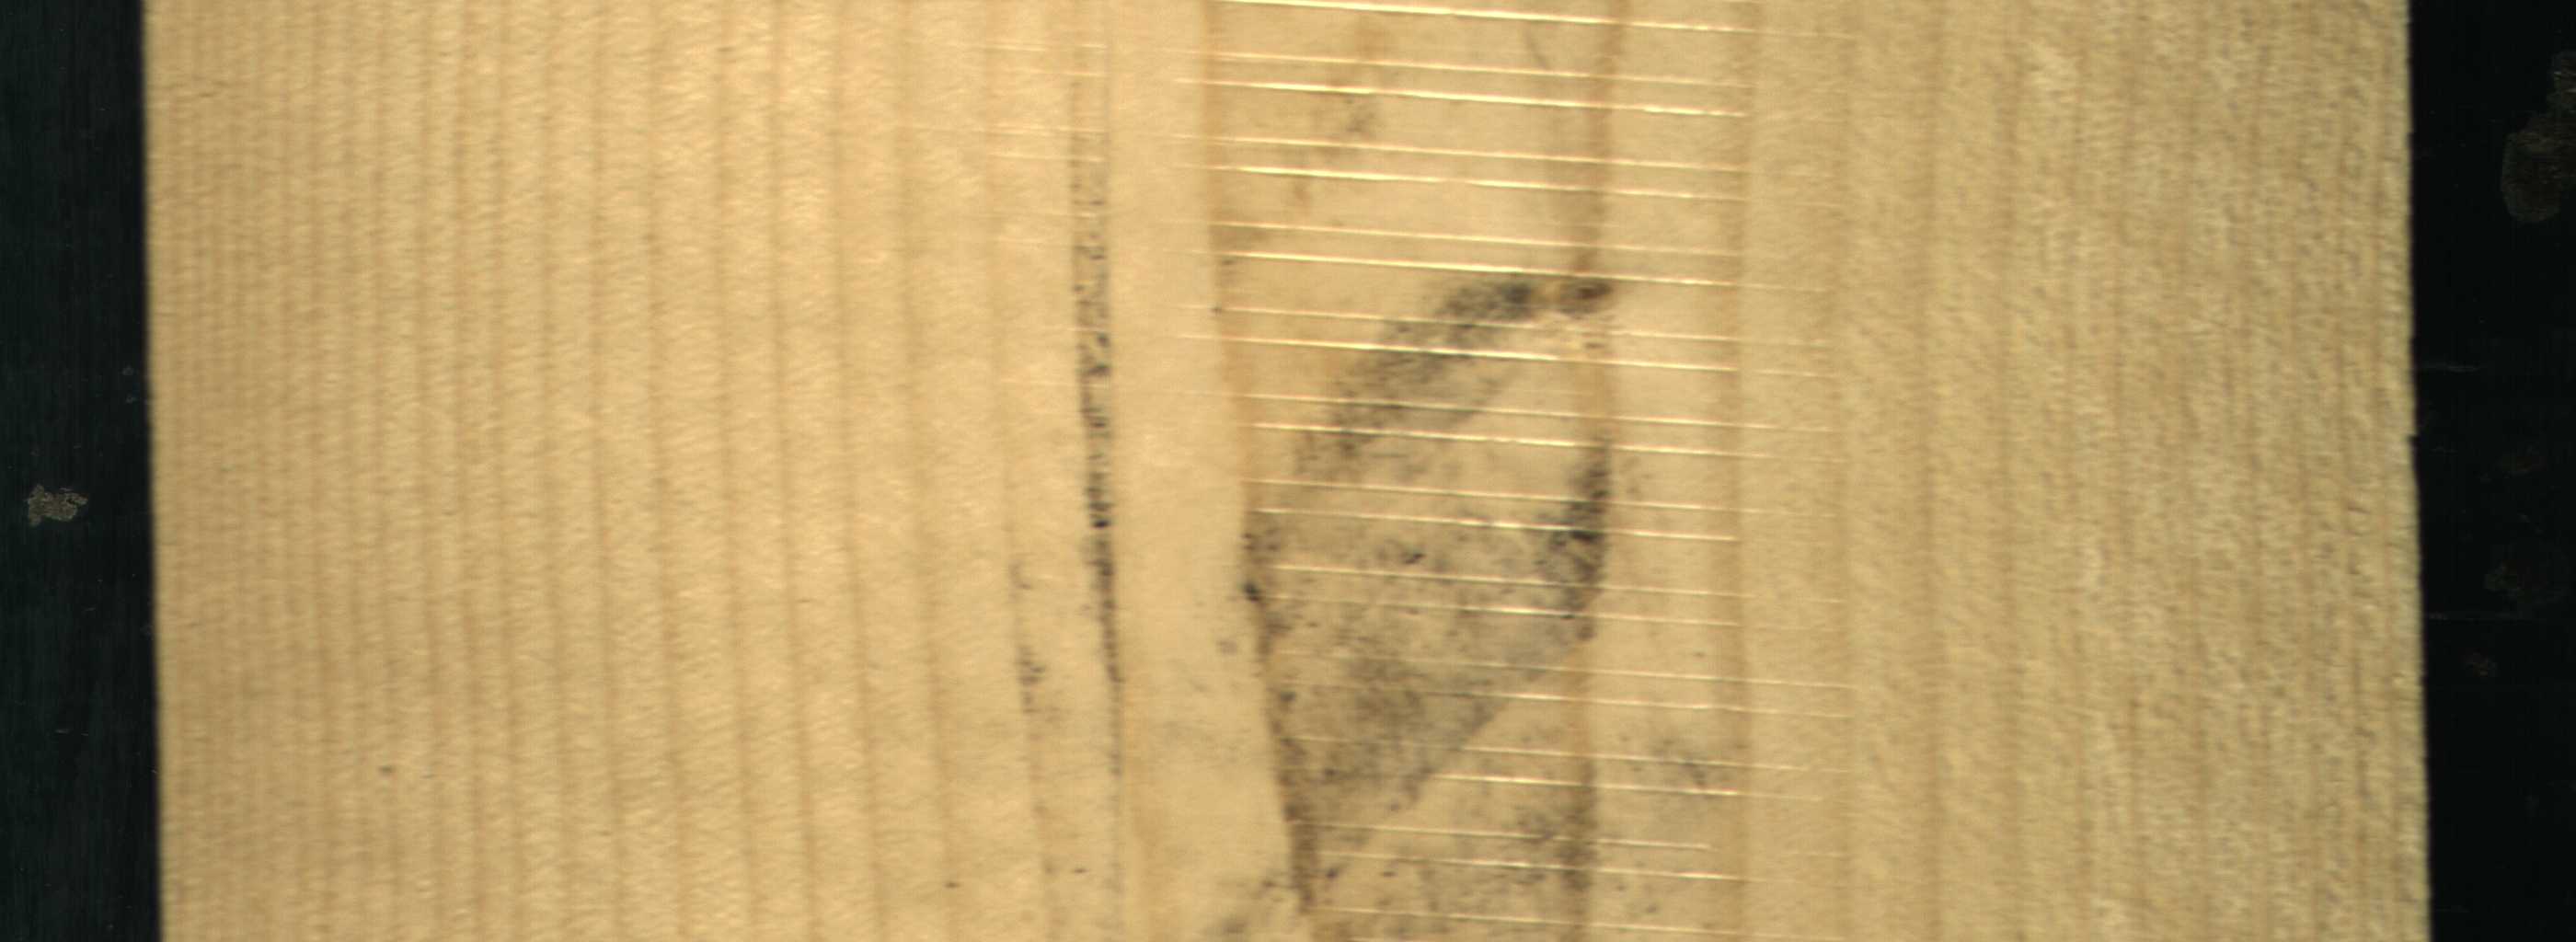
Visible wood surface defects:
Live_Knot